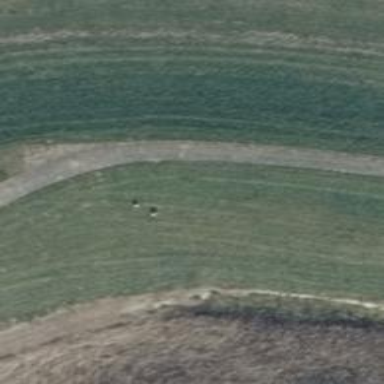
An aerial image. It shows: Track with grade 1 quality.